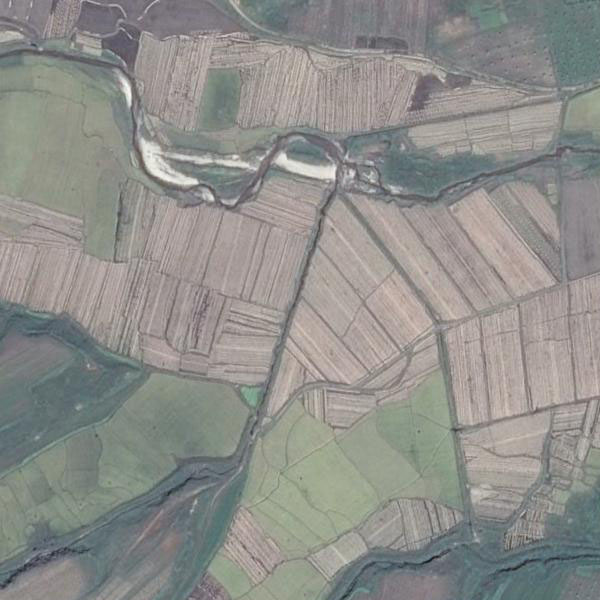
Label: Farmland